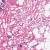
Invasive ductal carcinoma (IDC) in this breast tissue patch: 0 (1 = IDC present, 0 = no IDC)